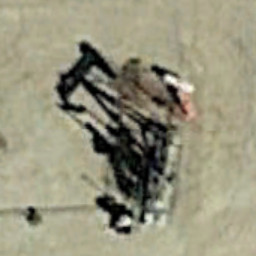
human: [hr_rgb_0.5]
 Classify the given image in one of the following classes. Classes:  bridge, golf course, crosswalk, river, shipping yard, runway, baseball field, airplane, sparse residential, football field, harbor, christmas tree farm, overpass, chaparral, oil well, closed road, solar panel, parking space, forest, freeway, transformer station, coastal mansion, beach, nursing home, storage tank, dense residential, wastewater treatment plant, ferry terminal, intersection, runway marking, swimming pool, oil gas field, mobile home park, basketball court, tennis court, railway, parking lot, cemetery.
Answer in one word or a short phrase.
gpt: oil well